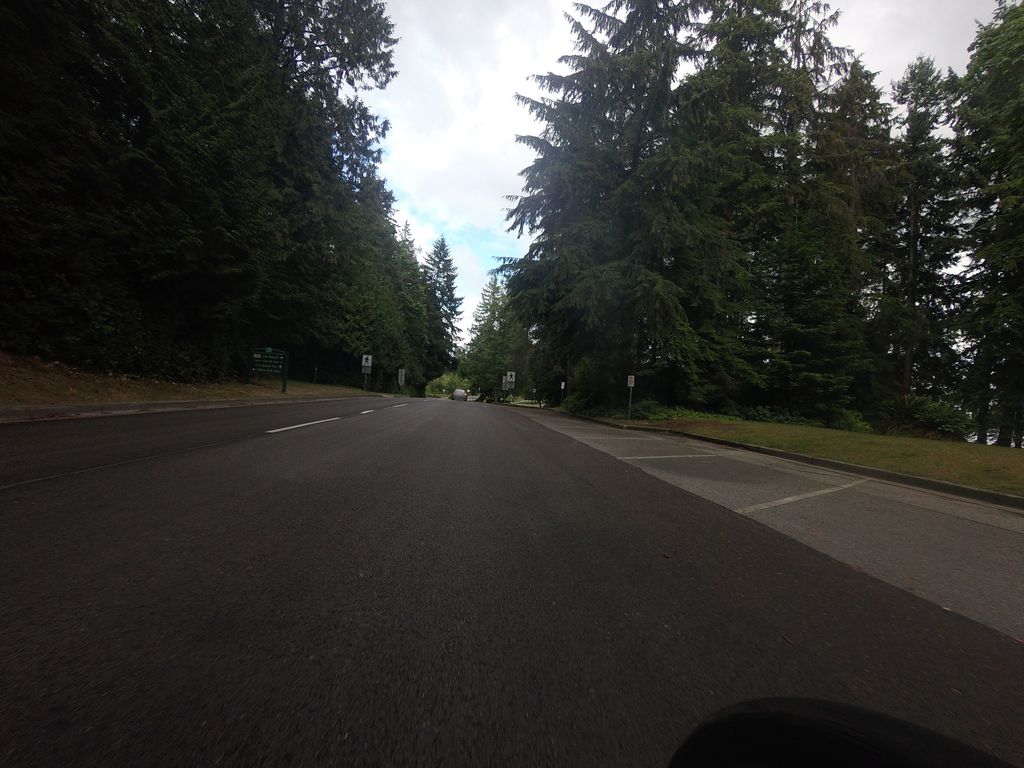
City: vancouver